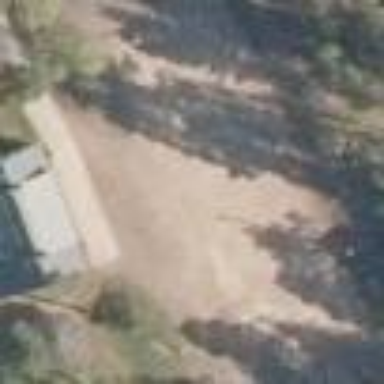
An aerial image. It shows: Unpaved soccer pitch within leisure land area.